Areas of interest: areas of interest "China Petroleum Tianjia Gas Station"
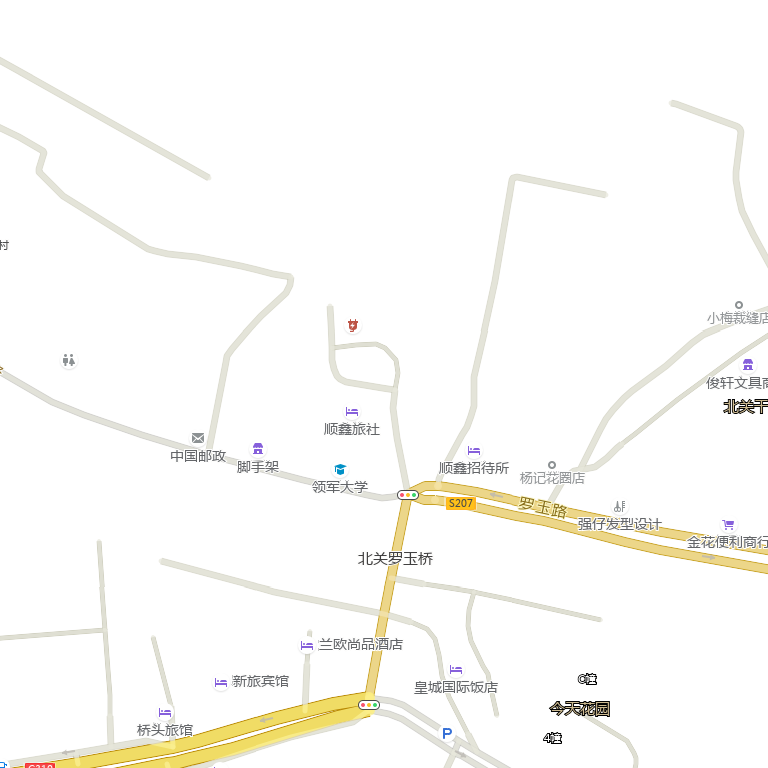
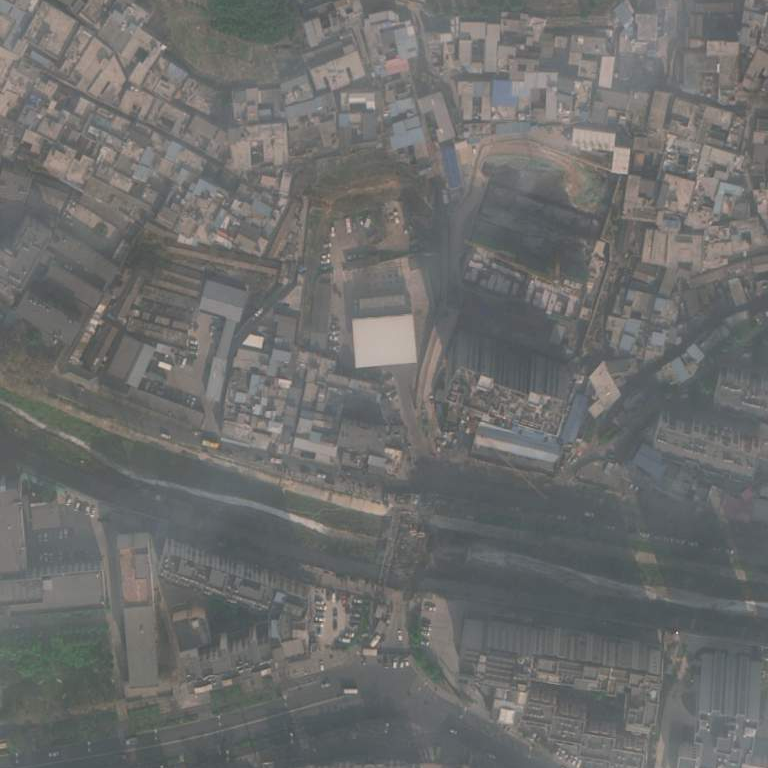